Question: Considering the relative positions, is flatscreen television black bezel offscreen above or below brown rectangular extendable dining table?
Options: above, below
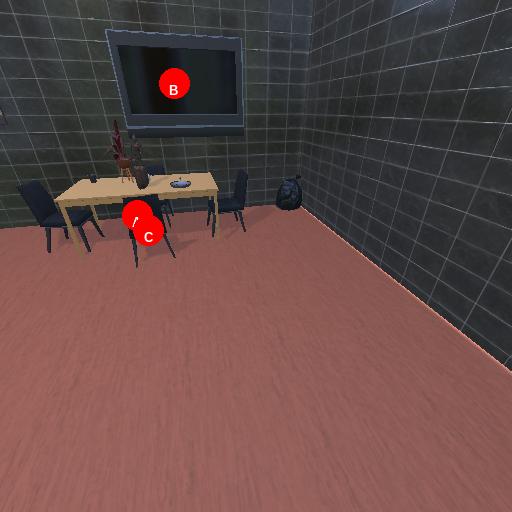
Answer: above